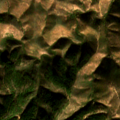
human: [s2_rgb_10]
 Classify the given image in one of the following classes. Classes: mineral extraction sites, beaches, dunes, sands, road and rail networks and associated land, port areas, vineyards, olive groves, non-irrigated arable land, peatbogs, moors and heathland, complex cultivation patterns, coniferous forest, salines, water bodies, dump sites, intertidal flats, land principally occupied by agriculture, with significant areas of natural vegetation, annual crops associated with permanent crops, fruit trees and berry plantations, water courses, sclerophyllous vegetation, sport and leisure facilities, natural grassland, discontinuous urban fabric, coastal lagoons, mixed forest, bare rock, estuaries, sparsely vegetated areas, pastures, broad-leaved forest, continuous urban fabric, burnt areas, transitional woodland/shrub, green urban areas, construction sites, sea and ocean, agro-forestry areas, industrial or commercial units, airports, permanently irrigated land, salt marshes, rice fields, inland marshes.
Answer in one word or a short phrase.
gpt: sclerophyllous vegetation, transitional woodland/shrub